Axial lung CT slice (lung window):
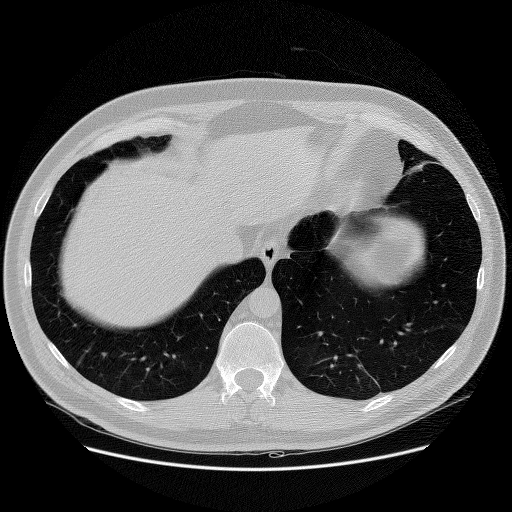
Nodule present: no